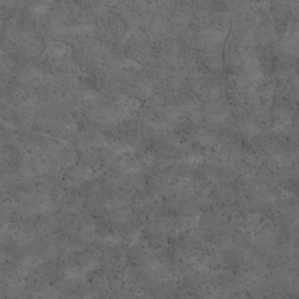
Label: non_frost